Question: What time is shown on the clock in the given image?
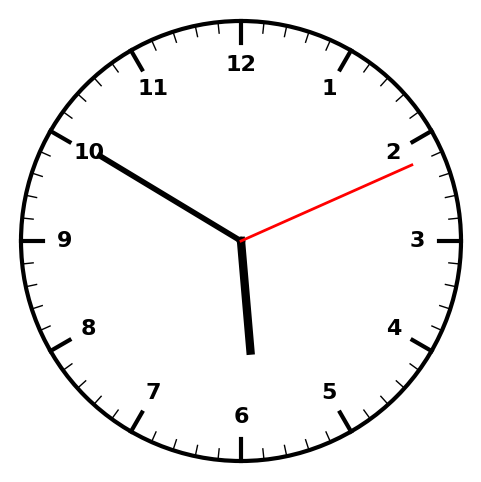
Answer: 05:50:11